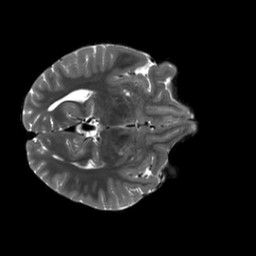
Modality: T2w
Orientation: axial
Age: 19
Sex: female
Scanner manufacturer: siemens
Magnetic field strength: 3 T
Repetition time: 3.2 s
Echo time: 0.566 s